Question: I'd like to get something like this with CSS.

In the left squere text should be centered (vertically and horizonatally) with a few text like '5'.
Stripes include some text with newlines?
Thanks all for answer, You've got great skill.
I cannot use fixed height.
Because content of the upper and the lower divs are dynamic and the left one should grow up according to width of gray box (which size depends on the content of the upper and the lower).
also the box from image is like table row, it's one of many..
I know that good practice tells to use divs instead of table, but is it worth it?
i would have done it with table long time ago.. but with divs it's looks like something unnatural and i'm going mad. :(
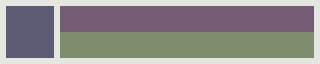
Answer: Look here: <URL>
Notice that the vertical alignment is centered, too.